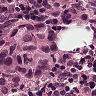
Metastatic tissue present: yes